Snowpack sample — Rabbit Ears Pass, Jackson County, Colorado, USA (12/17/25, 1:08 PM MST)
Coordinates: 40.387, -106.625
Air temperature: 34 °F
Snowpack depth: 46 cm
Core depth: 40 cm
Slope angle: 6°, slope face: 165°
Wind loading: medium
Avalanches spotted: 0
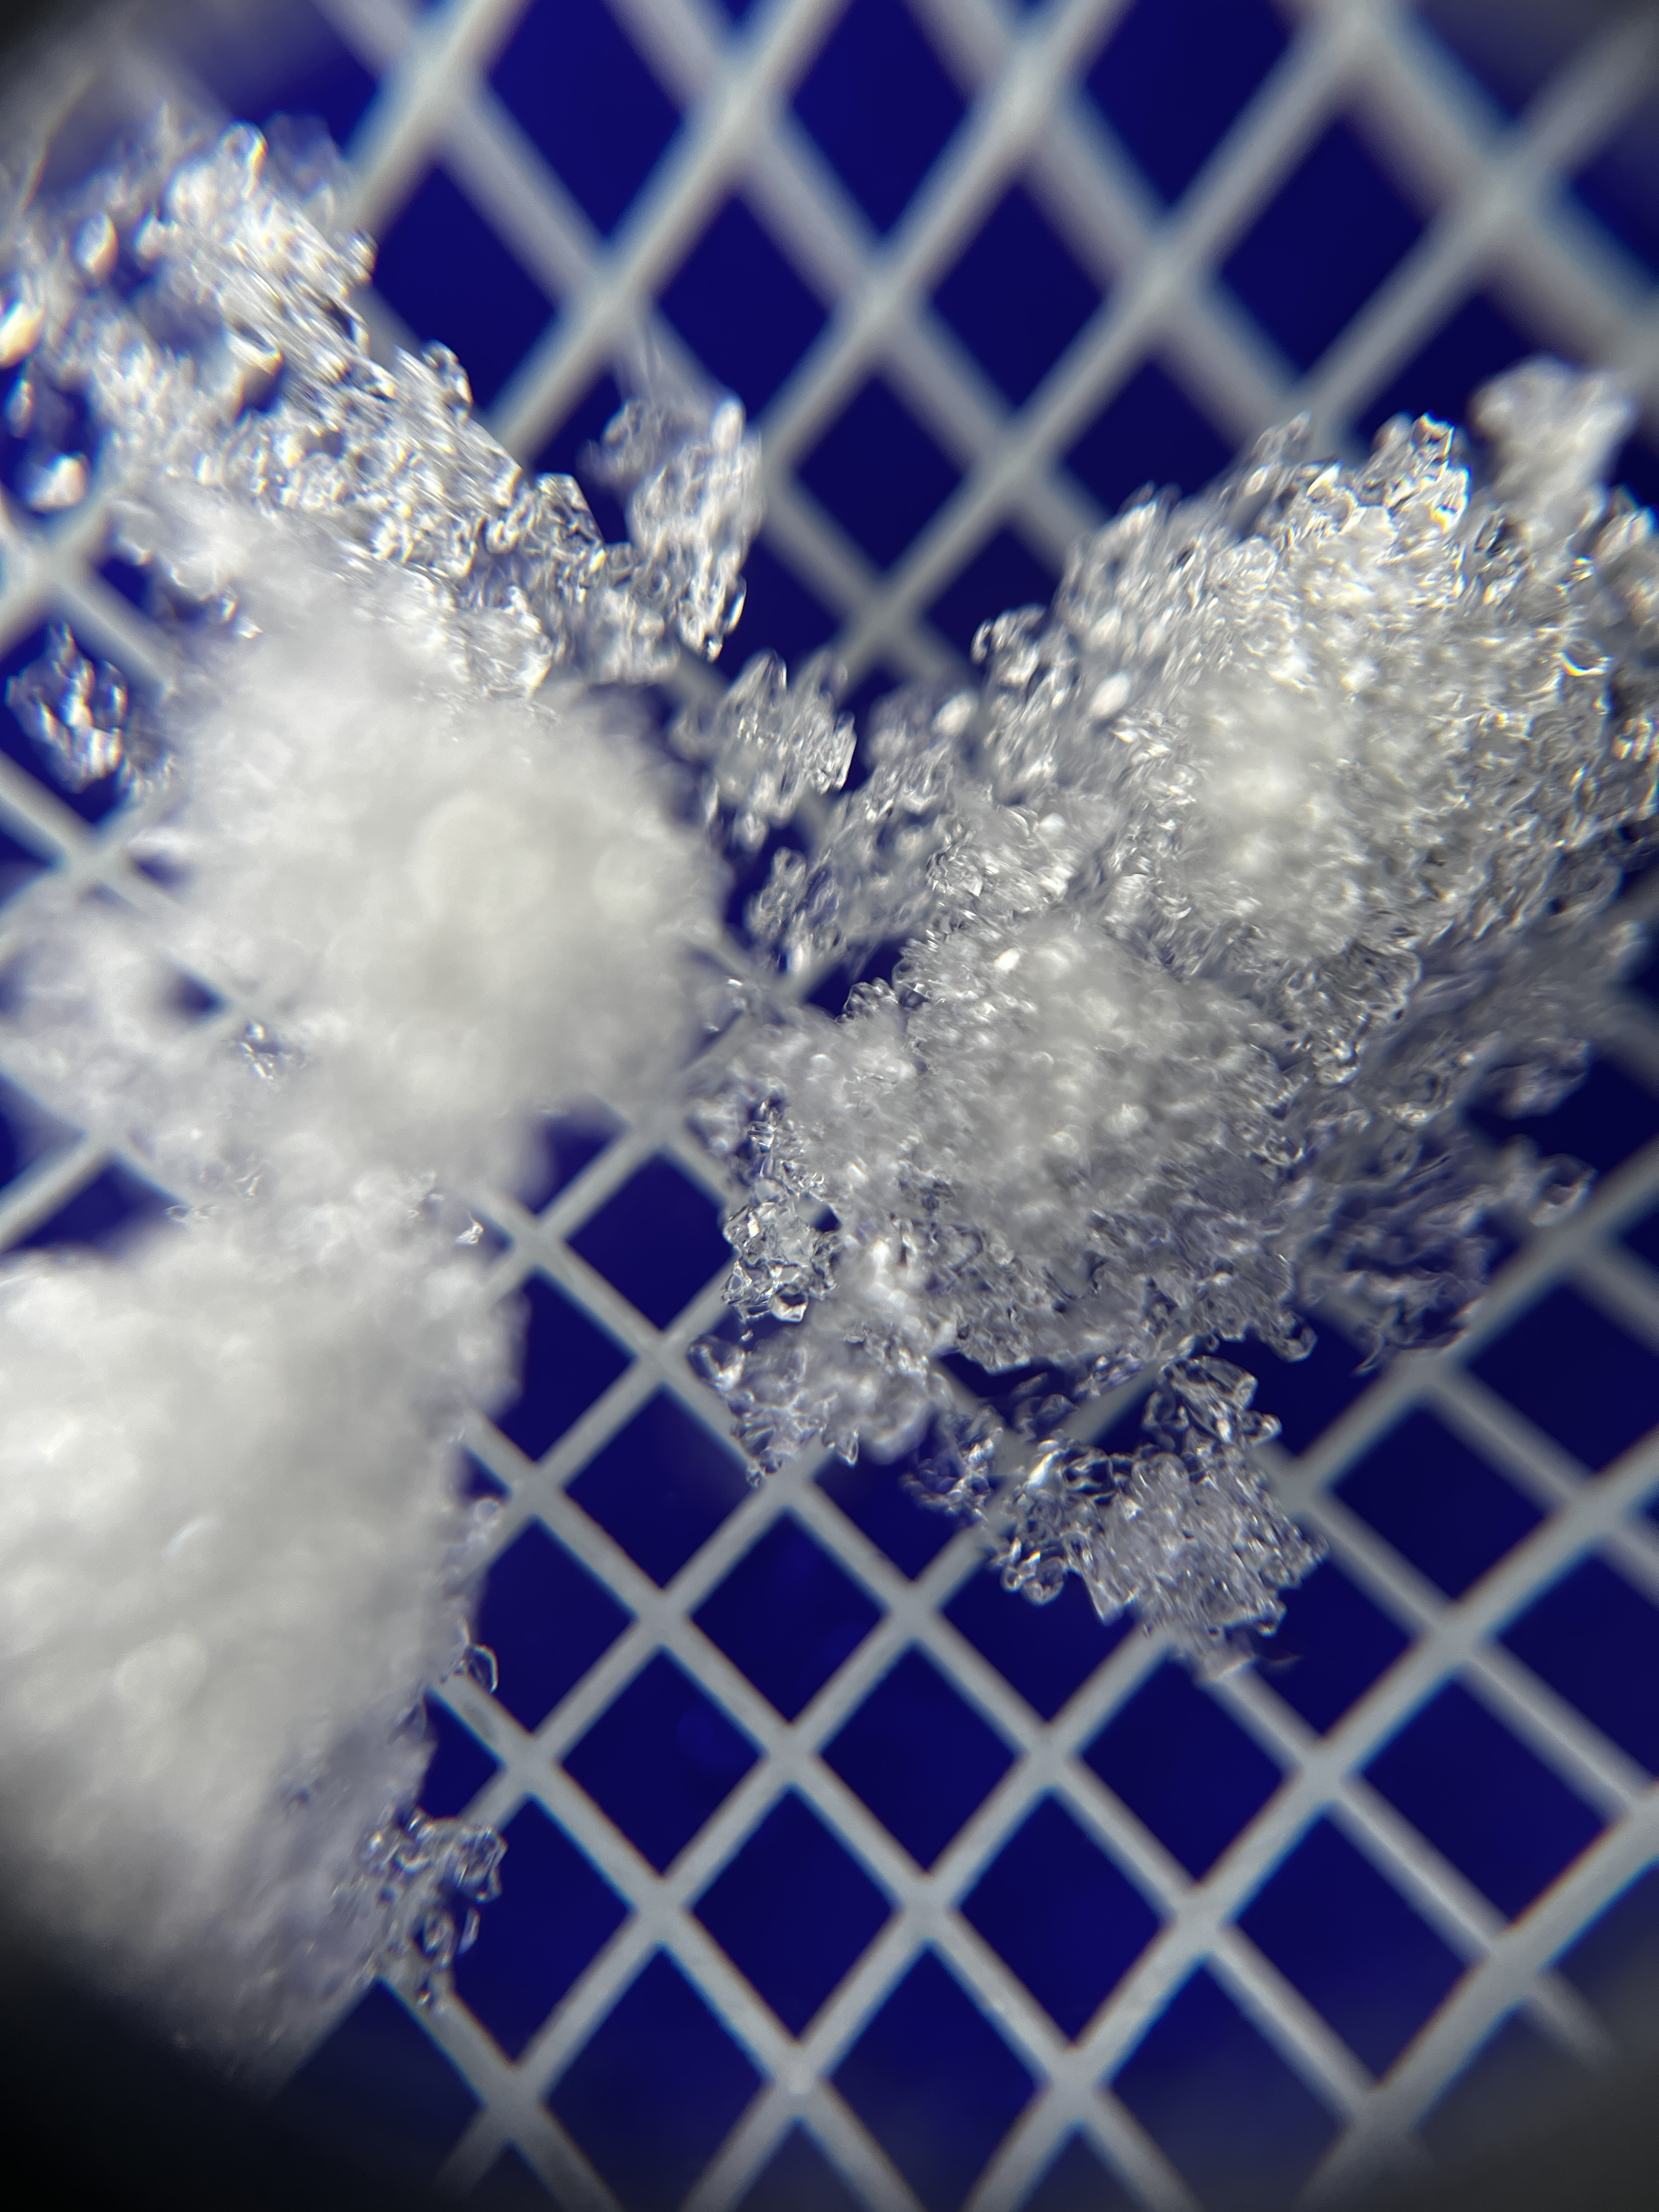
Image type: magnified_profile
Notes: No avalanches spotted nearby, although collected in a meadowy area with minimal risk on this face of the pass.